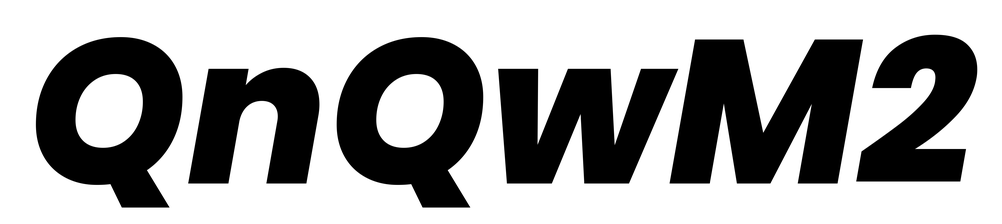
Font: Poppins-ExtraBoldItalic